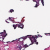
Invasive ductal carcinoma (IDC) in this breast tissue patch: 0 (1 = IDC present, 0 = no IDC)